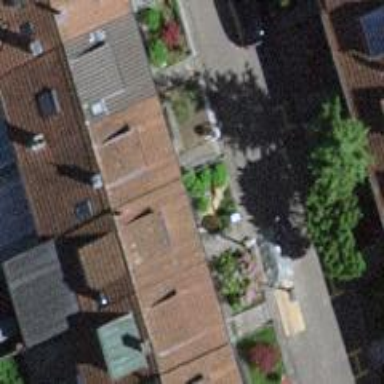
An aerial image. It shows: Terrace building.